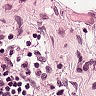
Metastatic tissue present: no